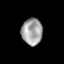
Tissue: prostate
Cell type: T cells
Senescence score: 0.3379
Nuclear area (px): 539
Mean DAPI intensity: 163.117